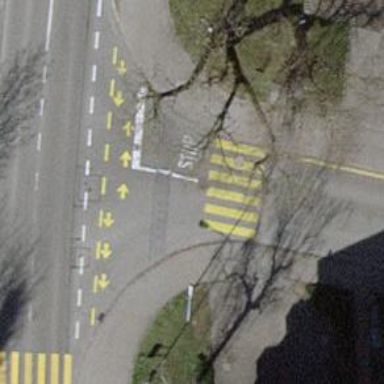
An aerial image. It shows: Uncontrolled zebra crossing on the road.